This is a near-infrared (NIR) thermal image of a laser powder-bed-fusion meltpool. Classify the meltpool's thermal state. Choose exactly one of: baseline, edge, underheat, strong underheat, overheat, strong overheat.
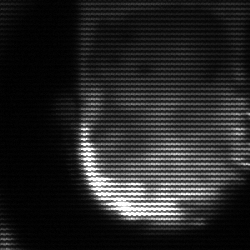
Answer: baseline